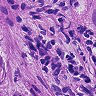
Metastatic tissue present: yes